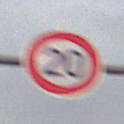
Verkehrszeichen: Geschwindigkeit20
Umgebung: Outdoor, Nature
Tageszeit: MorningAfternoon
Wetter: Overcast
Licht: Natural
Jahreszeit: NotSpecified
Kontrast: LowContrast